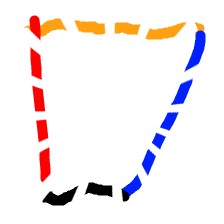
Shape: trapezoid